Question: I pressed some buttons and suddenly this wild dropdown appeared:

It's at the top of the editing screen and I'd like to hide it again as it messes up my screen space. I only run ReSharper and I already looked at the settings there and in Visual Studio but I couldn't find it.
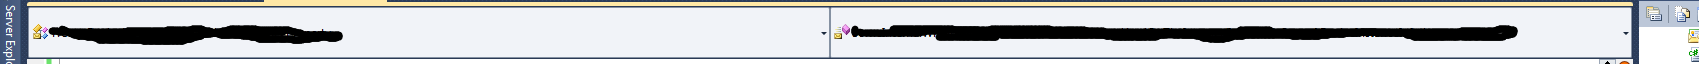
Answer: Go 'Tools' > 'Options', 'Text Editor' > 'C#', uncheck 'Navigation bar'.
I have one of these, but it's only ~1 line of text tall, not ~3 lines like yours. I've no idea how that could have happened.